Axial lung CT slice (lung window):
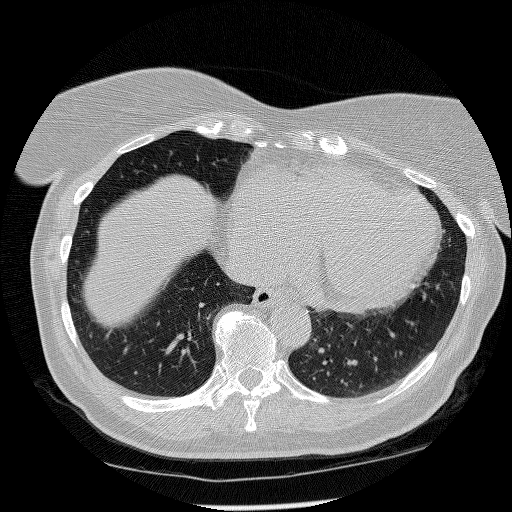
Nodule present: no